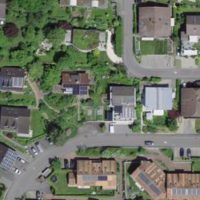
EUNIS habitat code: 55
Species observed at this site:
Clinopodium vulgare
Geum rivale